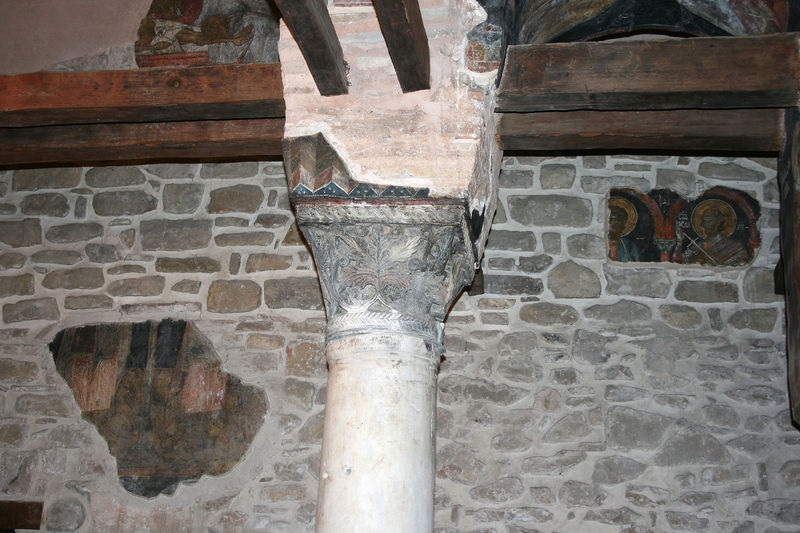
Titel: Petrus und Paulus Kirche Innenraum
Standort:  (EU - Bulgarien); Veliko Tirnovo (EU - Bulgarien)
Schlagwörter: blätter, hand, kopf, mann, ocker, blumen, braun, holz, marmor, männer, schwarz, säule, dach, gebäude, haus, schloss, beige, malerei, muster, ornament, bart, wand, stein, steine, innenraum, kirche, schiff, bogen, man, mauer, steinmauer, detail, wandmalerei, balken, foto, fotografie, fugen, reste, burg, kreuz, zement, kapitell, heiligenschein, putz, romanik, heilige, bauwerk, zerfallen, querbalken, restauration, freske, steinsichtig, rest, natursteinmauer, bildfragmente, steinmaer, wandmalere3i